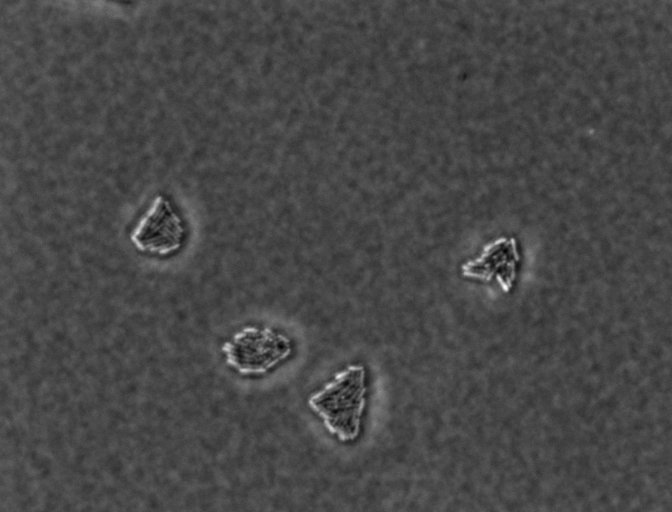
Salmonella enterica Typhimurium